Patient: sex F, age 62
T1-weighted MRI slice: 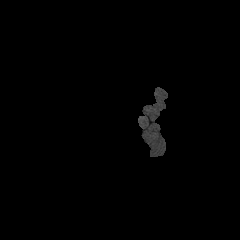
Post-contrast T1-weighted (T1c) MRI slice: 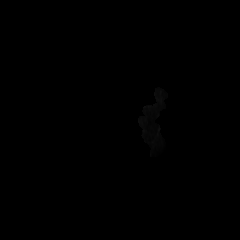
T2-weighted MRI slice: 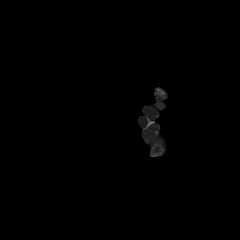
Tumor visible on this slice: no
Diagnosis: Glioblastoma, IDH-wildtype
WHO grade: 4